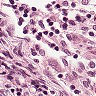
Metastatic tissue present: no